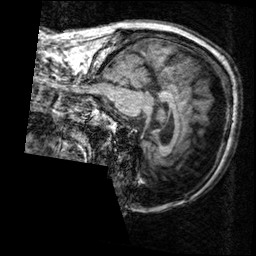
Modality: T1w
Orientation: sagittal
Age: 68
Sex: male
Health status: healthy
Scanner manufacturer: siemens
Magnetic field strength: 3 T
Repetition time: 2.3 s
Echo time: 0.00303 s